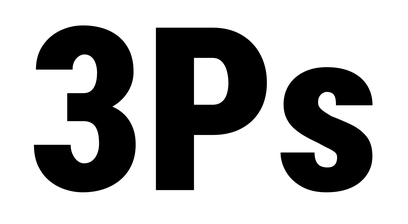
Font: Roboto_Condensed_Black